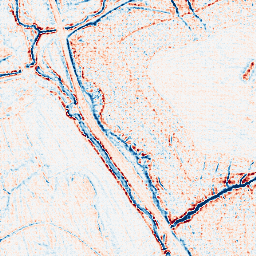
Category: edge_preserving
Decomposition family: anisotropic_diffusion
Decomposition parameters: iterations: 5
kappa: 100
gamma: 0.2
Upsampling method: sinc_hamming
Upsampling parameters: scale: 4
kernel_size: 4
Upsampling scale: 4